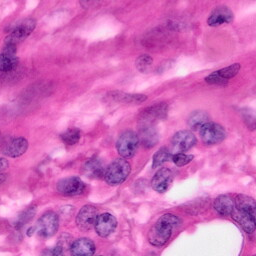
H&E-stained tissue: Pancreatic